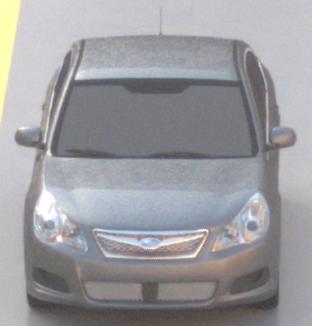
Make: Subaru
Model: Legacy 2.0R
Detailed model: Legacy (IV) Limousine
Model produced from: 2007/09
Model produced until: 2008/10
Doors: 4
Color: gray
Road condition: wet road
Daytime: sunrise or sunset
Contrast: low contrast